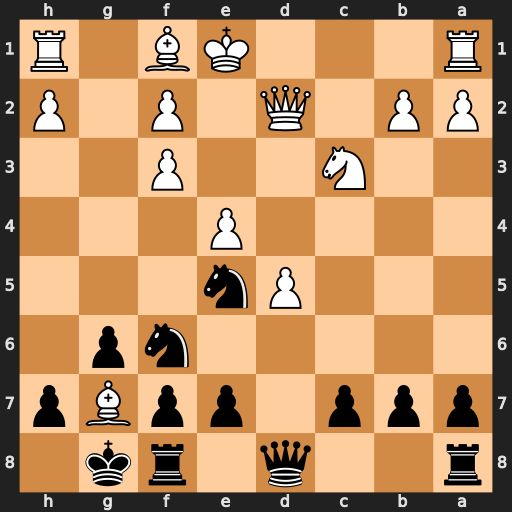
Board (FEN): r2q1rk1/ppp1ppBp/5np1/3Pn3/4P3/2N2P2/PP1Q1P1P/R3KB1R
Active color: b
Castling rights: KQ
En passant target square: -
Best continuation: Nxf3+ Ke2 Nxd2